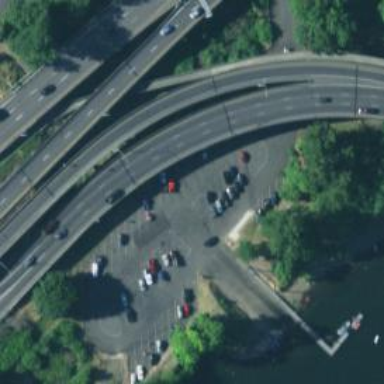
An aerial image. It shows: Driveway serving as boat launch area.